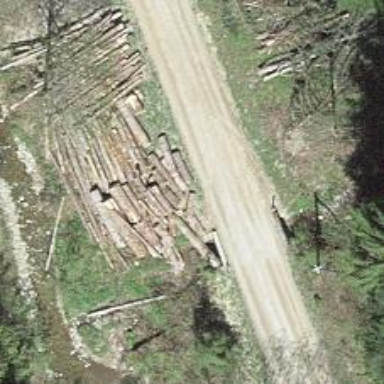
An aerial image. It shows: Unclassified road.